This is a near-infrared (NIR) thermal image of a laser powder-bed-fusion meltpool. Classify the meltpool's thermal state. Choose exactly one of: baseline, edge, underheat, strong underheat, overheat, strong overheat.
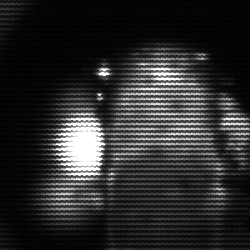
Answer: strong underheat